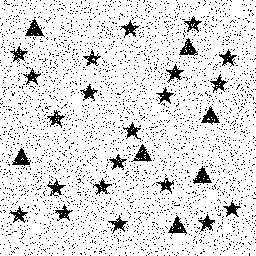
Squares: 0
Triangles: 7
Stars: 21
Total shapes: 28